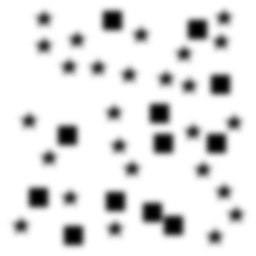
Squares: 12
Triangles: 0
Stars: 26
Total shapes: 38